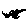
Label: hexagon